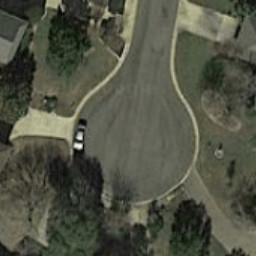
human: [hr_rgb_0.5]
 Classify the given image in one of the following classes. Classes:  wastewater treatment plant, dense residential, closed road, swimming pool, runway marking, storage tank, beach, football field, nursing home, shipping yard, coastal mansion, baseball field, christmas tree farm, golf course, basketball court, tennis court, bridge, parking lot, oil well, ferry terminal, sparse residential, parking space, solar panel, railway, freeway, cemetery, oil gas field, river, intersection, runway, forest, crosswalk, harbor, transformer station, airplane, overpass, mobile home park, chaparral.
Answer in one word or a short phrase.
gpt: closed road